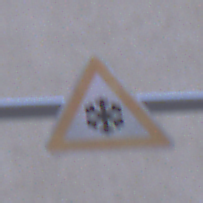
Verkehrszeichen: SchneeOderEisglaette
Umgebung: Outdoor, Urban
Tageszeit: MorningAfternoon
Wetter: PartlyCloudy
Licht: Natural
Jahreszeit: NotSpecified
Kontrast: MediumContrast